Aerial crown-view tile of a tropical tree (Barro Colorado Island, Panama), acquired 20250317:
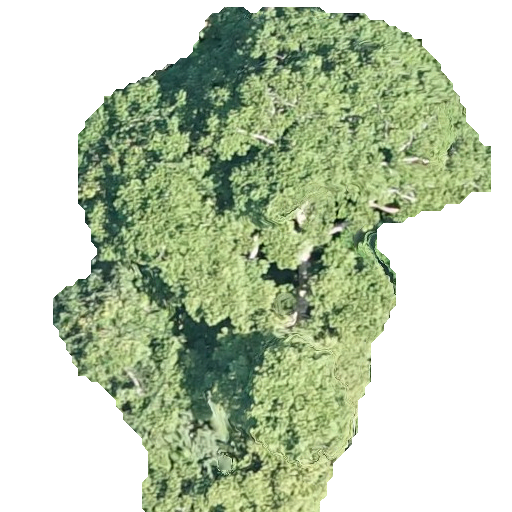
Species: Sterculia apetala
GBIF accepted scientific name: Sterculia apetala
Crown area: 223.496 m²